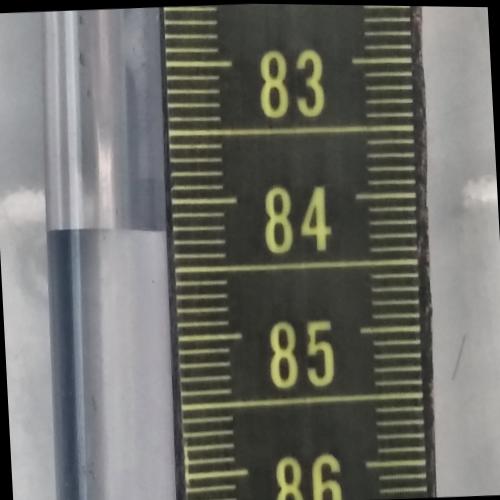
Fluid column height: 84.2 cm